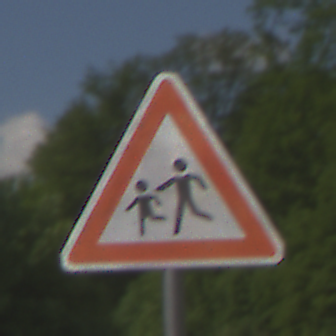
Verkehrszeichen: KinderRechts
Umgebung: Outdoor, RoadRail
Tageszeit: Midday
Wetter: PartlyCloudy
Licht: Natural
Jahreszeit: NotSpecified
Kontrast: HighContrast